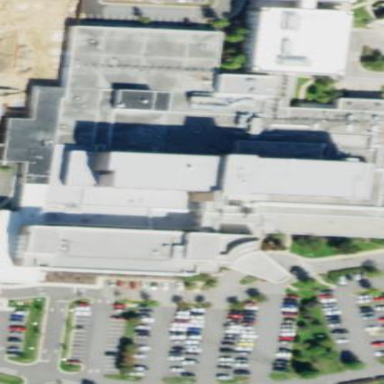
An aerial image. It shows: Hospital building.